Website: ulta-beauty
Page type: store-pickup
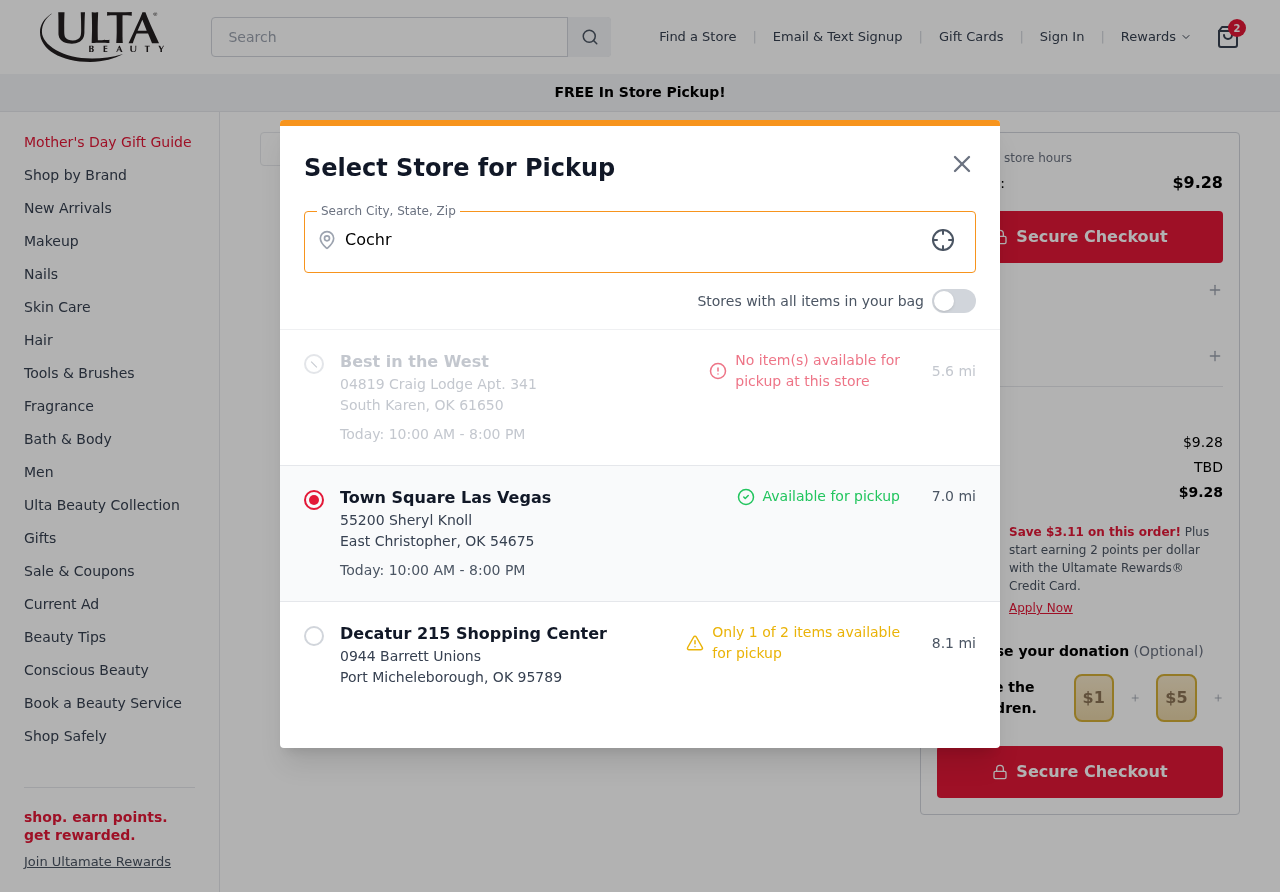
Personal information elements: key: PII_CITY
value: Cochranmouth
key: PII_LOCATION1_CITY_STATE_ZIP
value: South Karen, OK 61650
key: PII_LOCATION1_NAME
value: Best in the West
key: PII_LOCATION1_STREET
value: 04819 Craig Lodge Apt. 341
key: PII_LOCATION2_CITY_STATE_ZIP
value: East Christopher, OK 54675
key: PII_LOCATION2_NAME
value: Town Square Las Vegas
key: PII_LOCATION2_STREET
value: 55200 Sheryl Knoll
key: PII_LOCATION3_CITY_STATE_ZIP
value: Port Micheleborough, OK 95789
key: PII_LOCATION3_NAME
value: Decatur 215 Shopping Center
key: PII_LOCATION3_STREET
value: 0944 Barrett Unions
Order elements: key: ORDER_NUM_ITEMS
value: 2
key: ORDER_TOTAL
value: $9.28
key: ORDER_SUBTOTAL
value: $9.28
Search elements: key: HEADER_SEARCH
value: Search
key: SEARCH_STORE_LOCATION
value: Cochranmouth